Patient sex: M
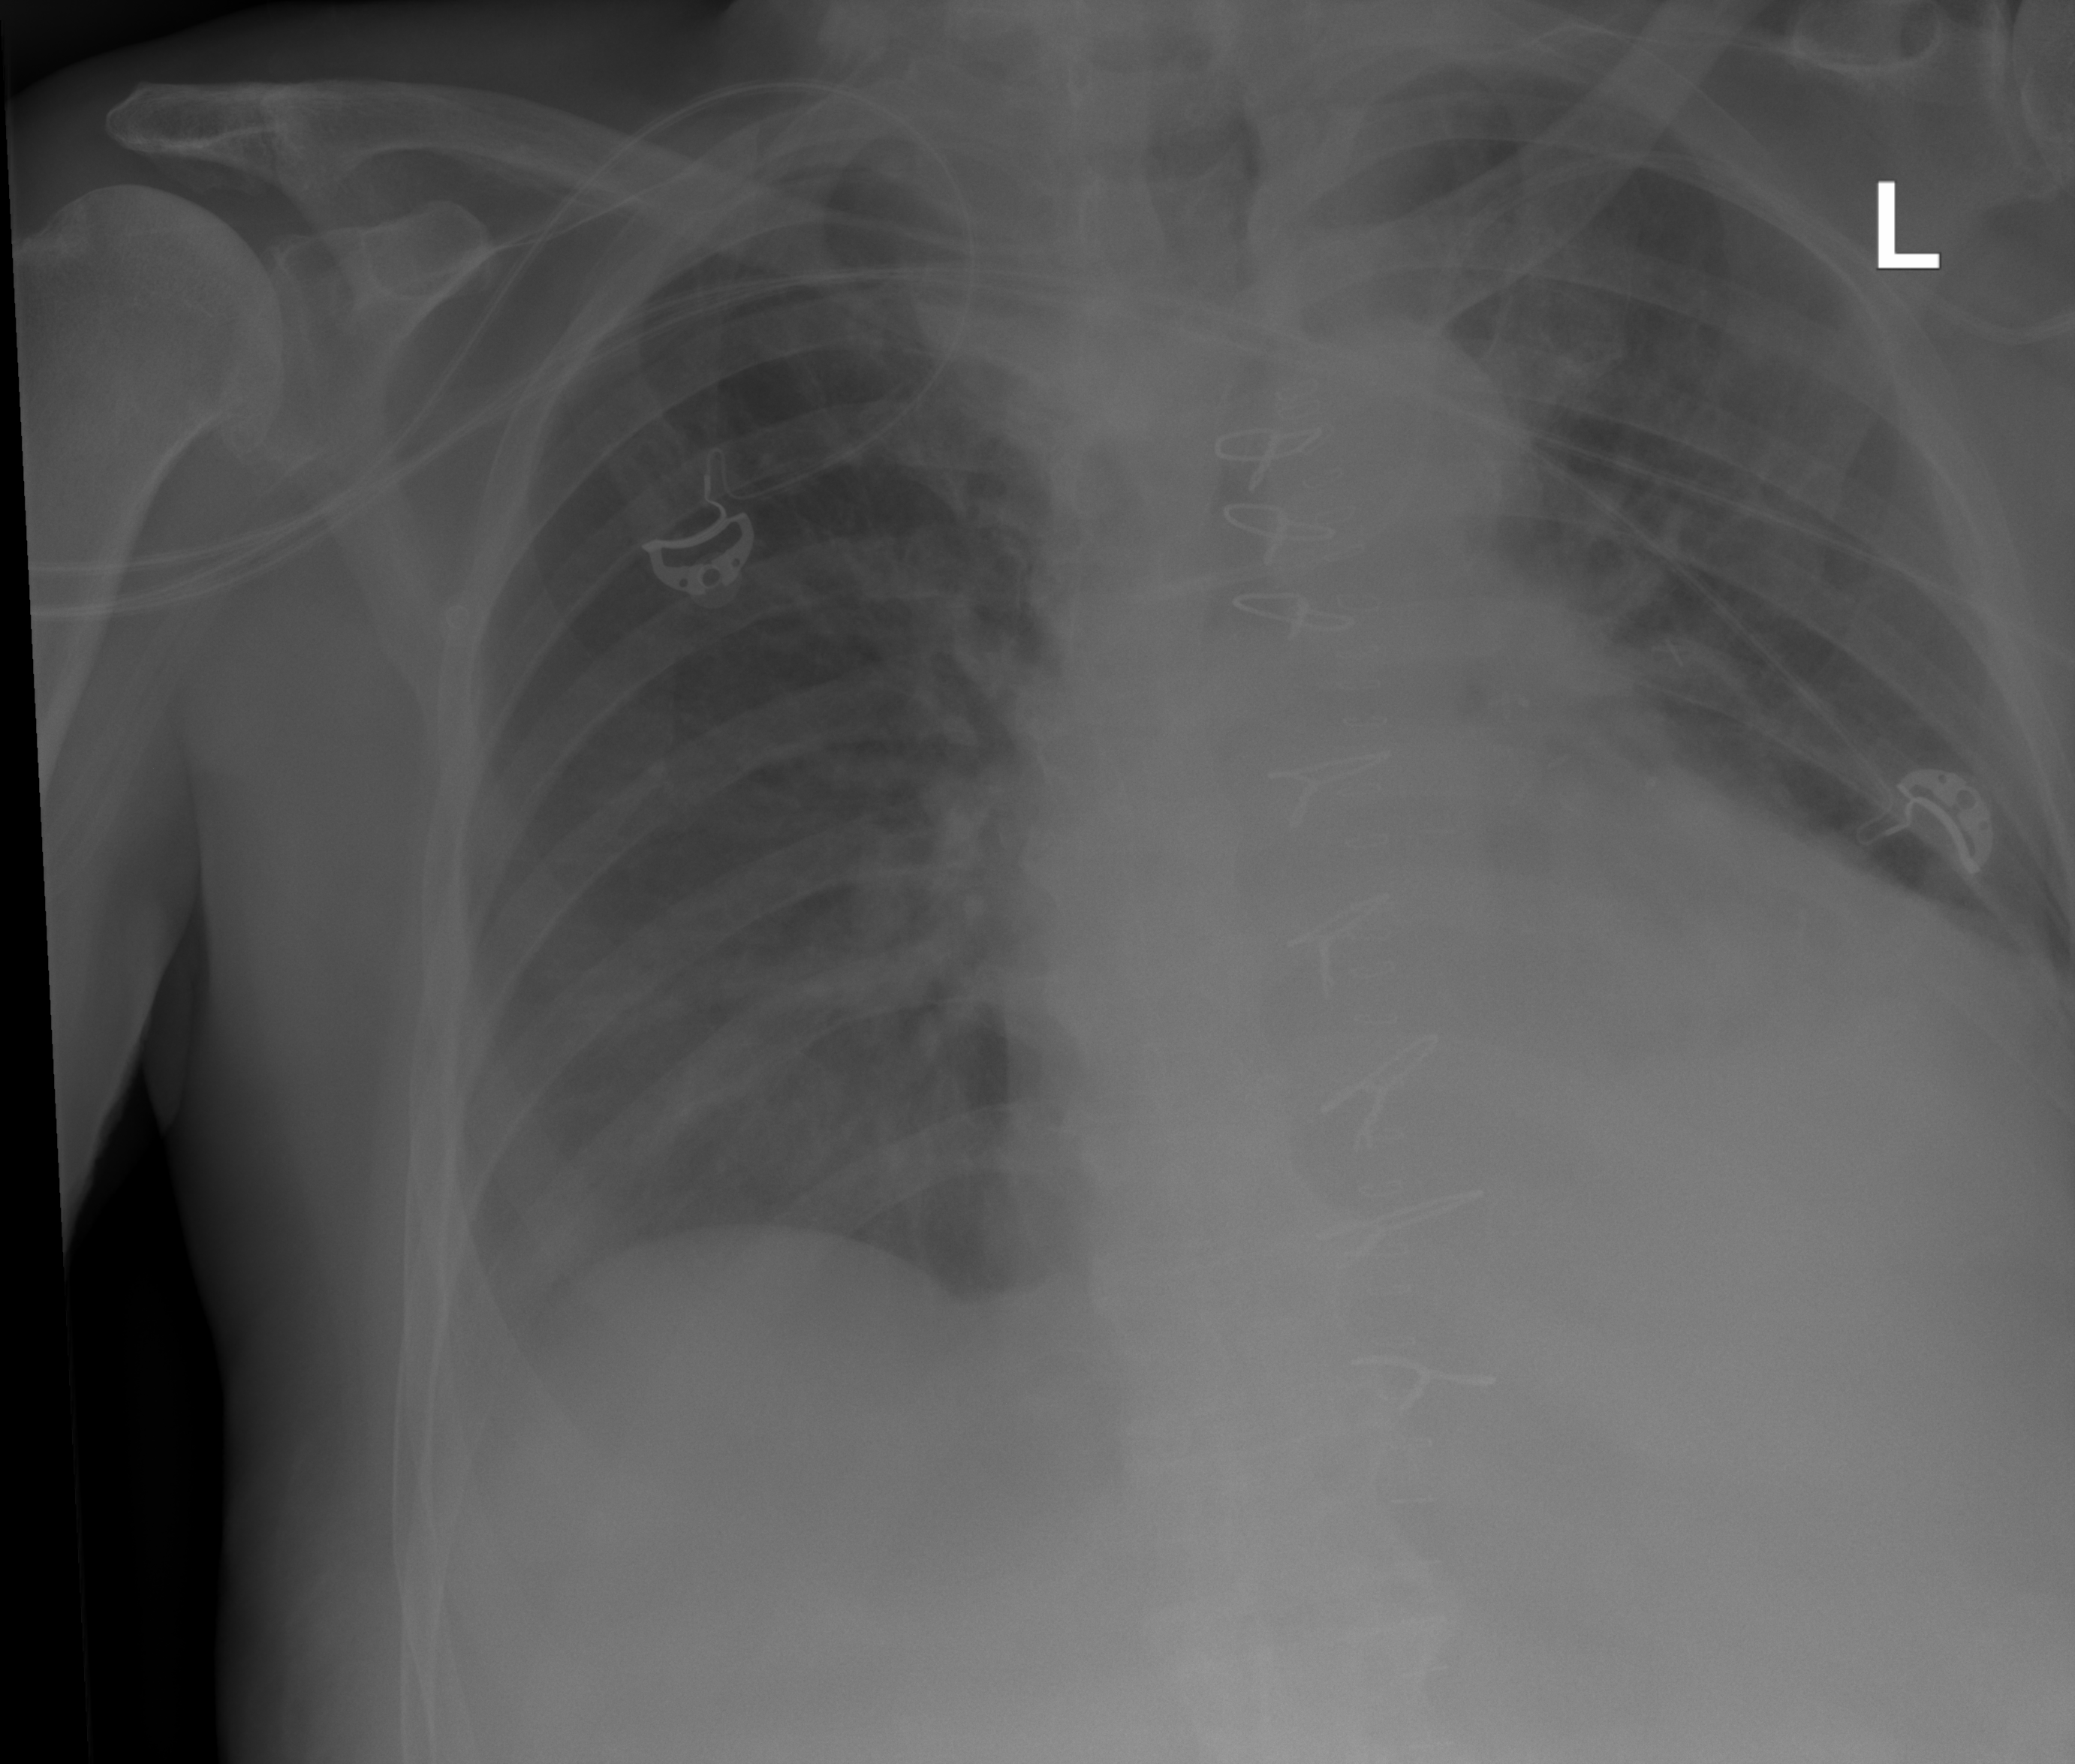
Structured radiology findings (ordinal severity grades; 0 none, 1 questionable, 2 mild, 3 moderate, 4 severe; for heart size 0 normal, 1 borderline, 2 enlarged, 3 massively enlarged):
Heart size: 3
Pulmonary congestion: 2
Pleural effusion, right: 0
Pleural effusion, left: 1
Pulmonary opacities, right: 0
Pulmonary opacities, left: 0
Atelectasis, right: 0
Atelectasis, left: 0